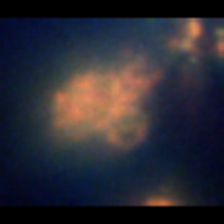
Taxon: Unknown_full_image
Group: Unknown